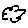
Label: cloud